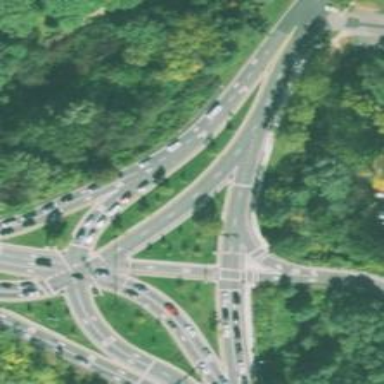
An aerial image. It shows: Trunk link highway.